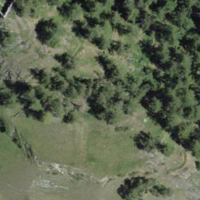
EUNIS habitat code: 23
Species observed at this site:
Centaurea scabiosa
Cynoglossum officinale